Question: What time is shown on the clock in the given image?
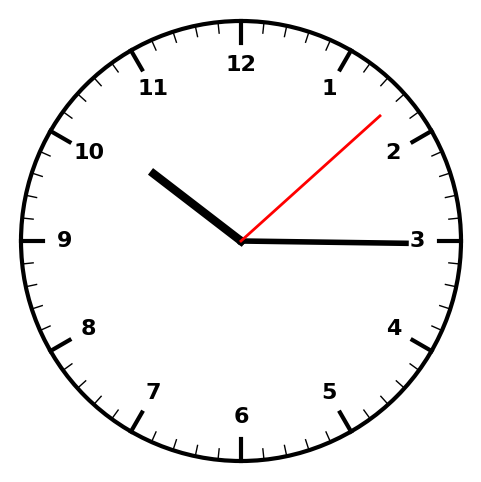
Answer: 10:15:08